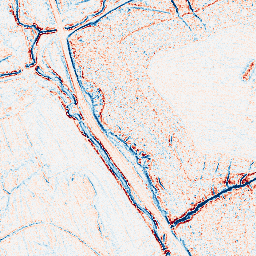
Category: edge_preserving
Decomposition family: anisotropic_diffusion
Decomposition parameters: iterations: 5
kappa: 100
gamma: 0.1
Upsampling method: sinc_hamming
Upsampling parameters: scale: 4
kernel_size: 8
Upsampling scale: 4